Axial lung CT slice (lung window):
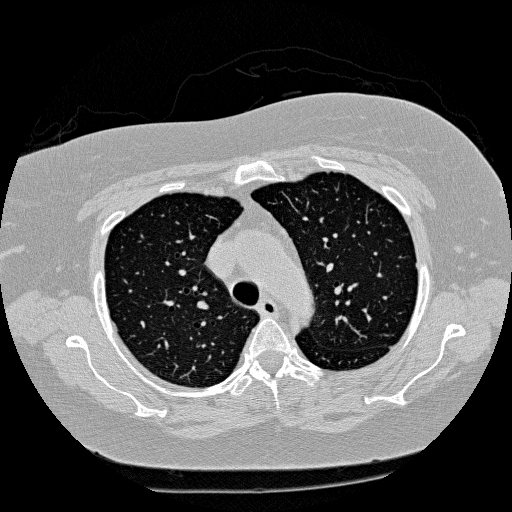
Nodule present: no